Question: I'm having a hard time organizing each product like a gallery. Can you help me figure this out, all help would be appreciated.
'''
<% @products.each do |product| %>
<%= product.title %>
<%= product.edition %>
<%= link_to (image_tag product.image.url(:large)), product %>
<%= product.price %>
<% end %>
'''
This is how id like them to be organized.

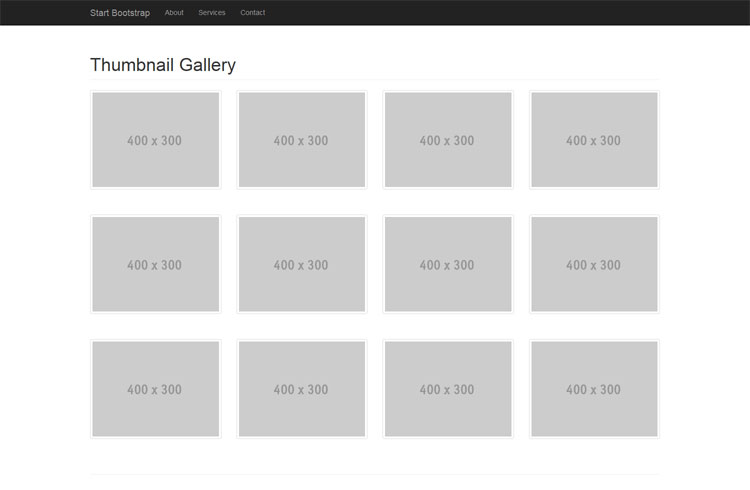
Answer: You can use bootstrap's grid system, <URL> with ruby's each_slice method